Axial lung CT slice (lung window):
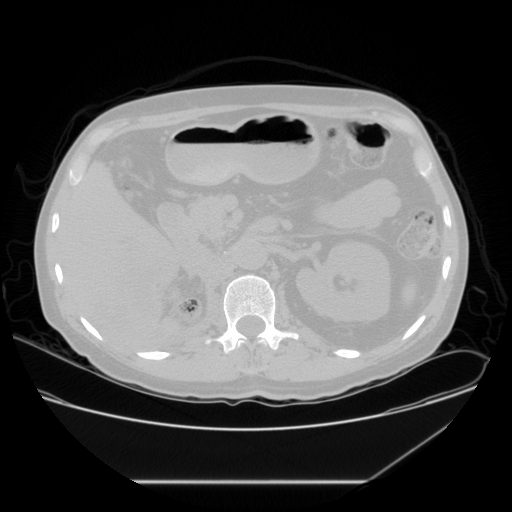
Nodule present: no